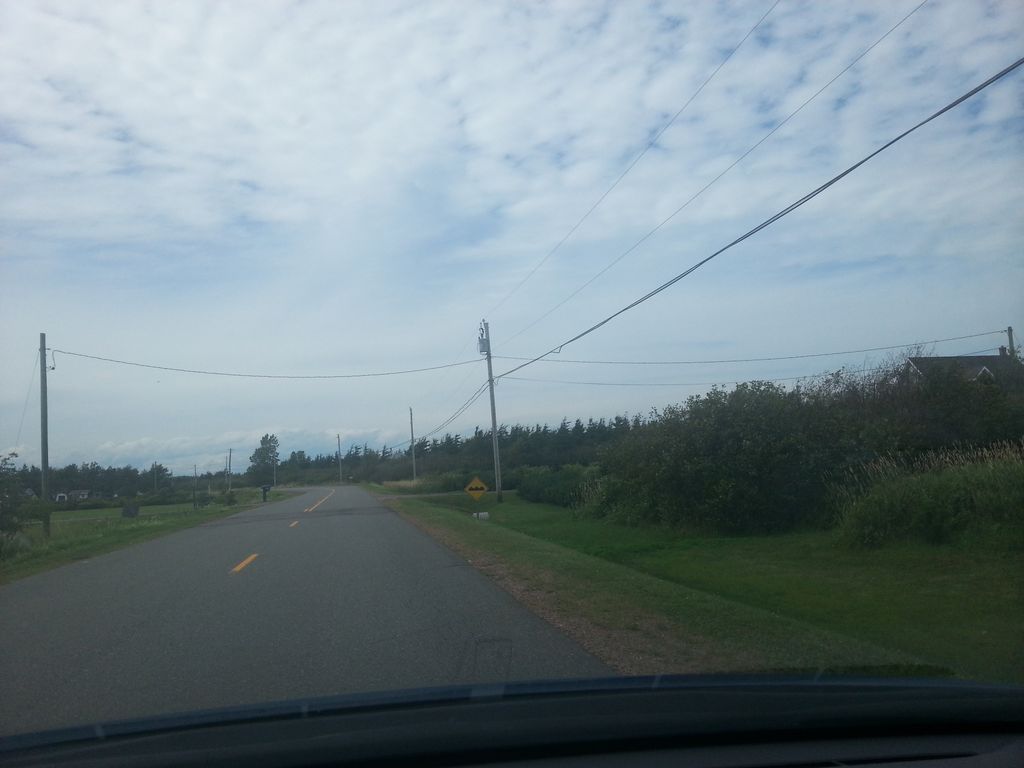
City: charlottetown